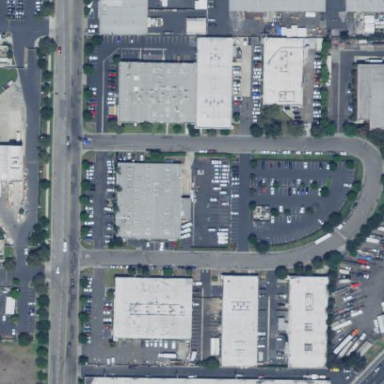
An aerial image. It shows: Commercial area.